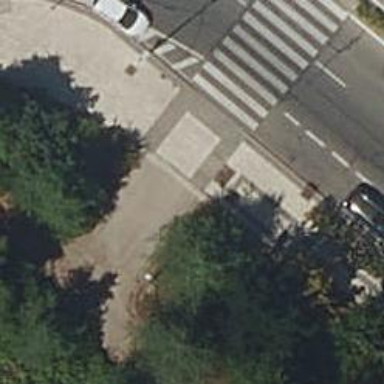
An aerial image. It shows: Sidewalk made of paving stones.